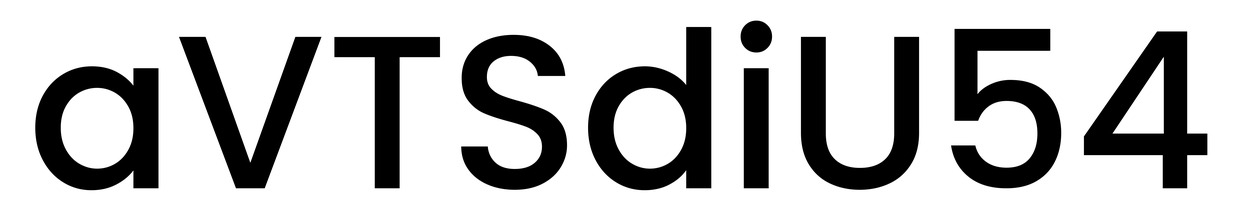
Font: Poppins-Medium